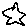
Label: star